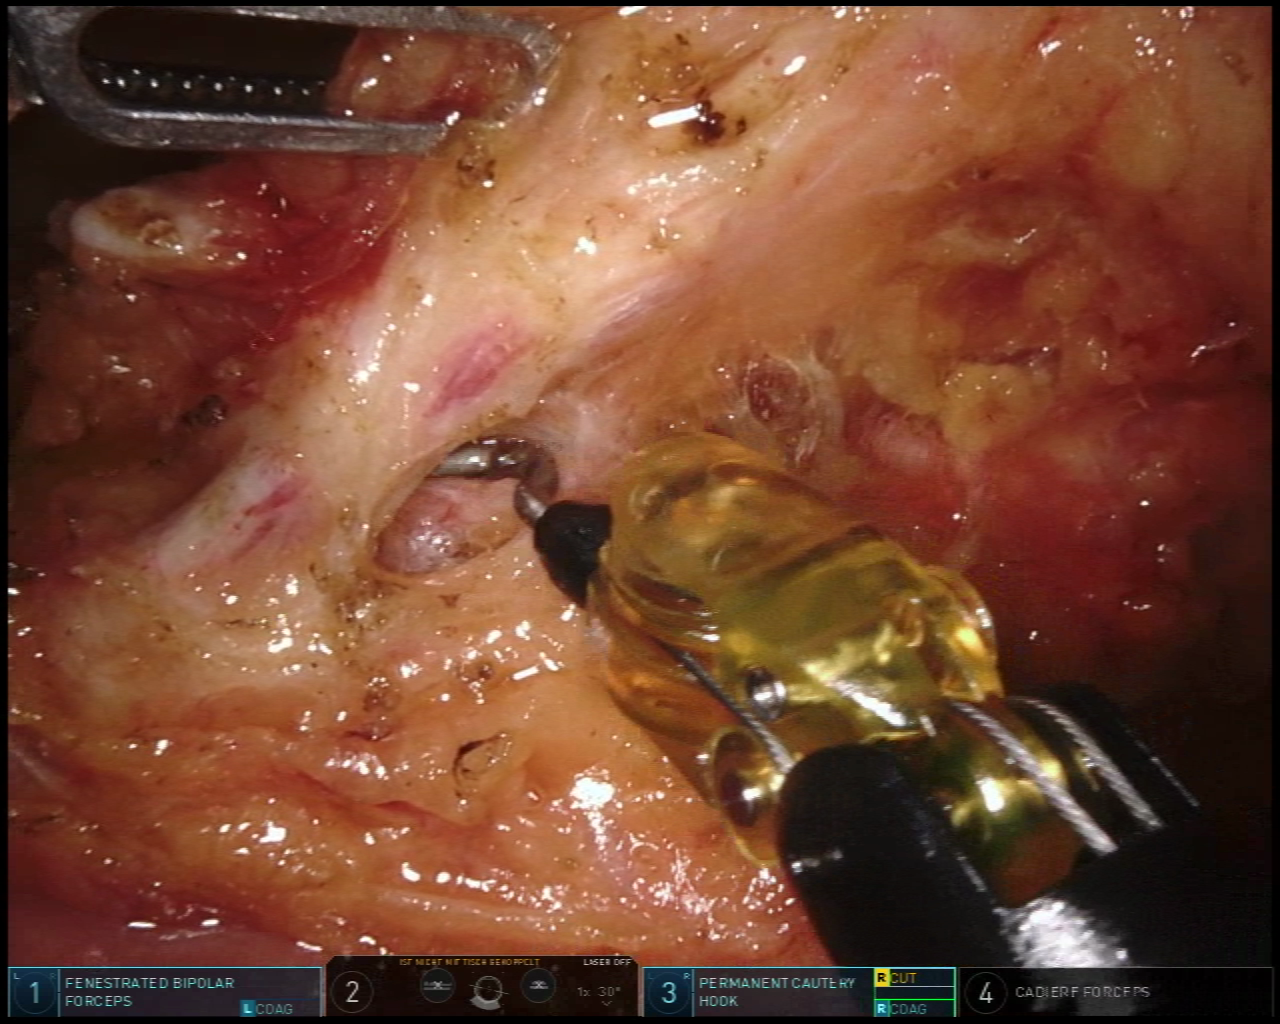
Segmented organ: inferior_mesenteric_artery
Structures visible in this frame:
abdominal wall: no
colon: no
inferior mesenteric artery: yes
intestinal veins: no
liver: no
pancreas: no
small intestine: yes
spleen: no
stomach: no
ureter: no
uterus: no
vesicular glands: no